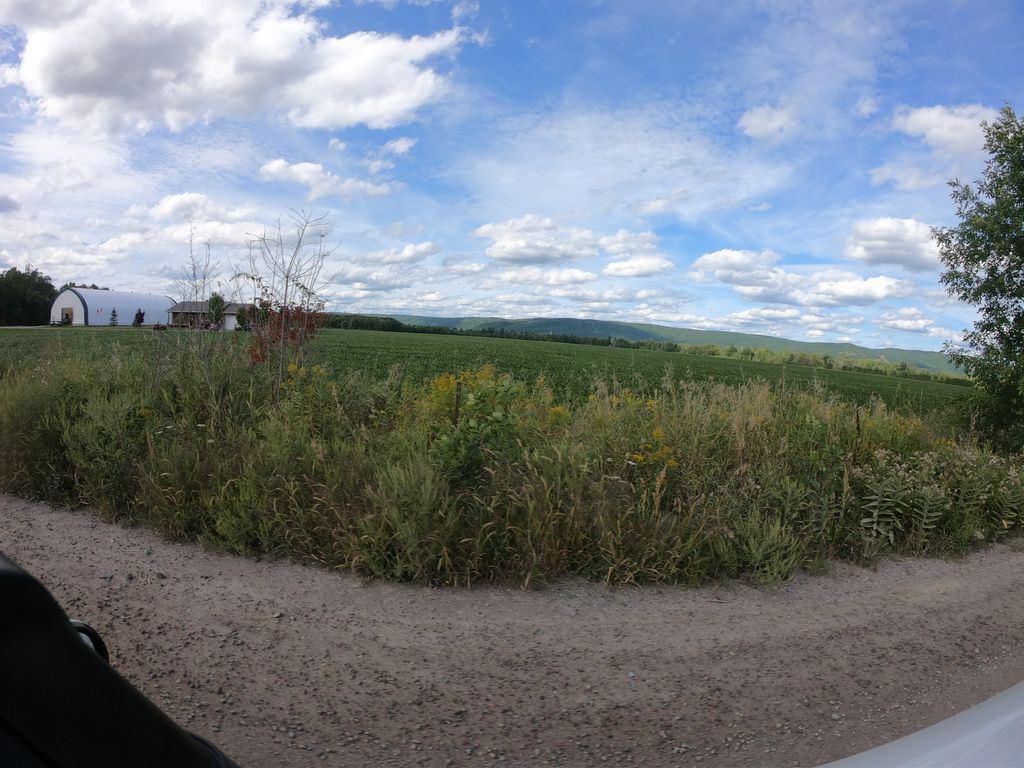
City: ottawa-gatineau